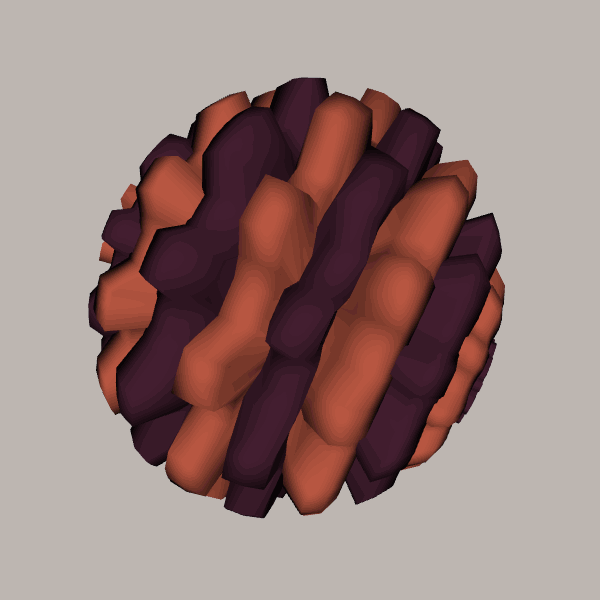
Background: light